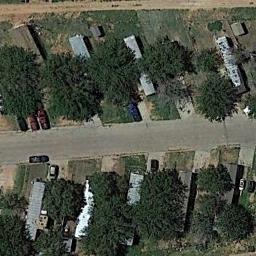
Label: mobile_home_park